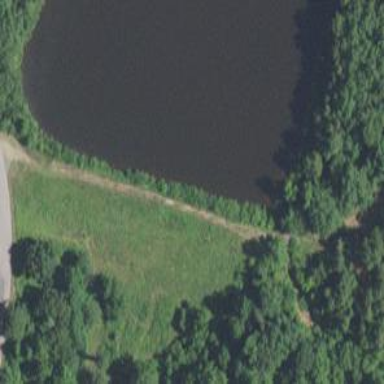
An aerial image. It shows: Reservoir area.